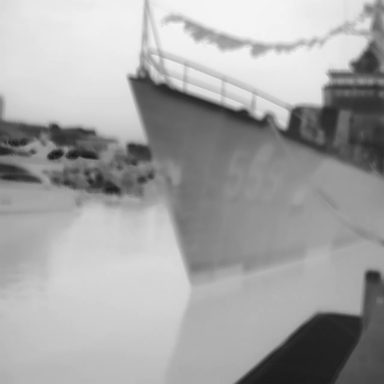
There are two objects shown in the infrared image, including a warship, and a canoe.